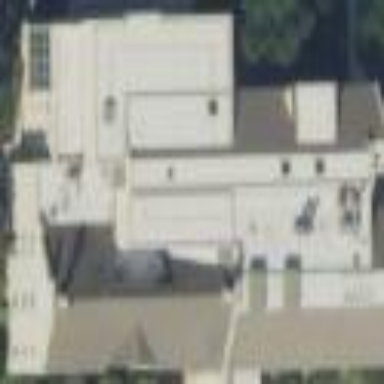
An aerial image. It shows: College building.